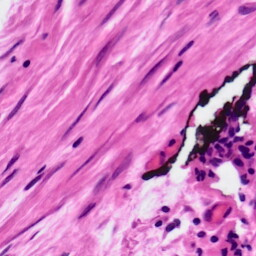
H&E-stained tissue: Ovarian